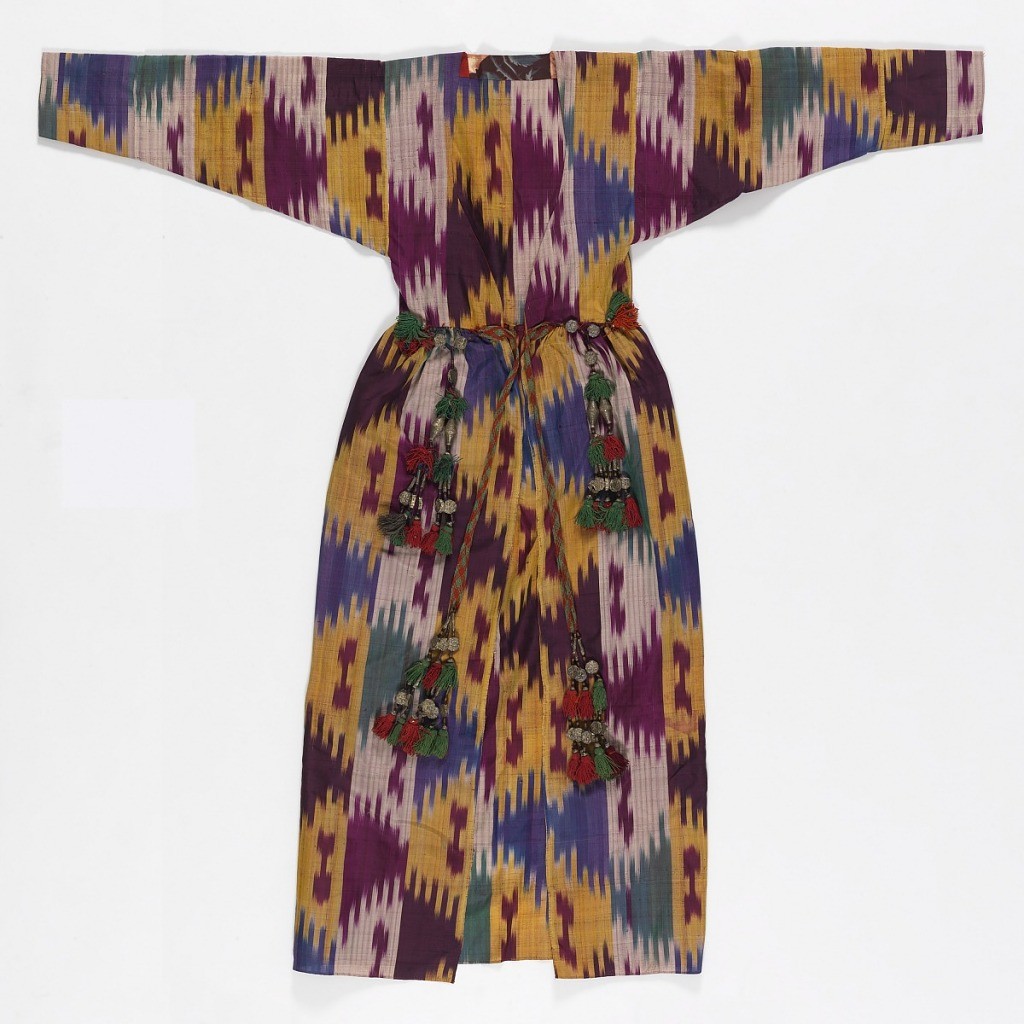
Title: Woman's robe (munisak)
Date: late 19th century
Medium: silk Technique: plain weave with tied resist patterning in warp (ikat) Label: silk warp ikat
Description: Woman's coat with full skirt gathered into the waist seam, asymmetrical front opening, and long sleeves which narrow to the wrist, made of silk warp ikat in bright colors of blue, green, yellow, burgundy, and white. Ties at waist are a flat braid of green and red silk with silver beads and elaborate red and green silk tassels at the ends. Unlined.